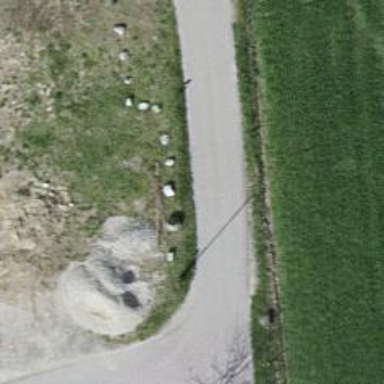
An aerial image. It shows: Lift gate barrier.